Question: Firstly my maths is limited, so this question may have a simple answer. So, I am using the following equation to make guassian distributions:
'''
height * np.exp( - ((x-mean)/width)**2 )
'''
When I make gussians with the above equation where is the width of the peak applied? Is it at full width half maximum? I made the following gaussian with the following values:
'''
height = 5
mean = 100
width = 10
'''

When I then calculate the FWHM it is '16.<PHONE>' so the peak width cannot be applied at the FWHM. Where is it applied?
I am trying to constrain the FWHM so the FWHM is 10x smaller than that of the mean. So in the above example I would of liked the gaussian to have a FWHM of 10 at the mean of 100 at a peak height of 5.
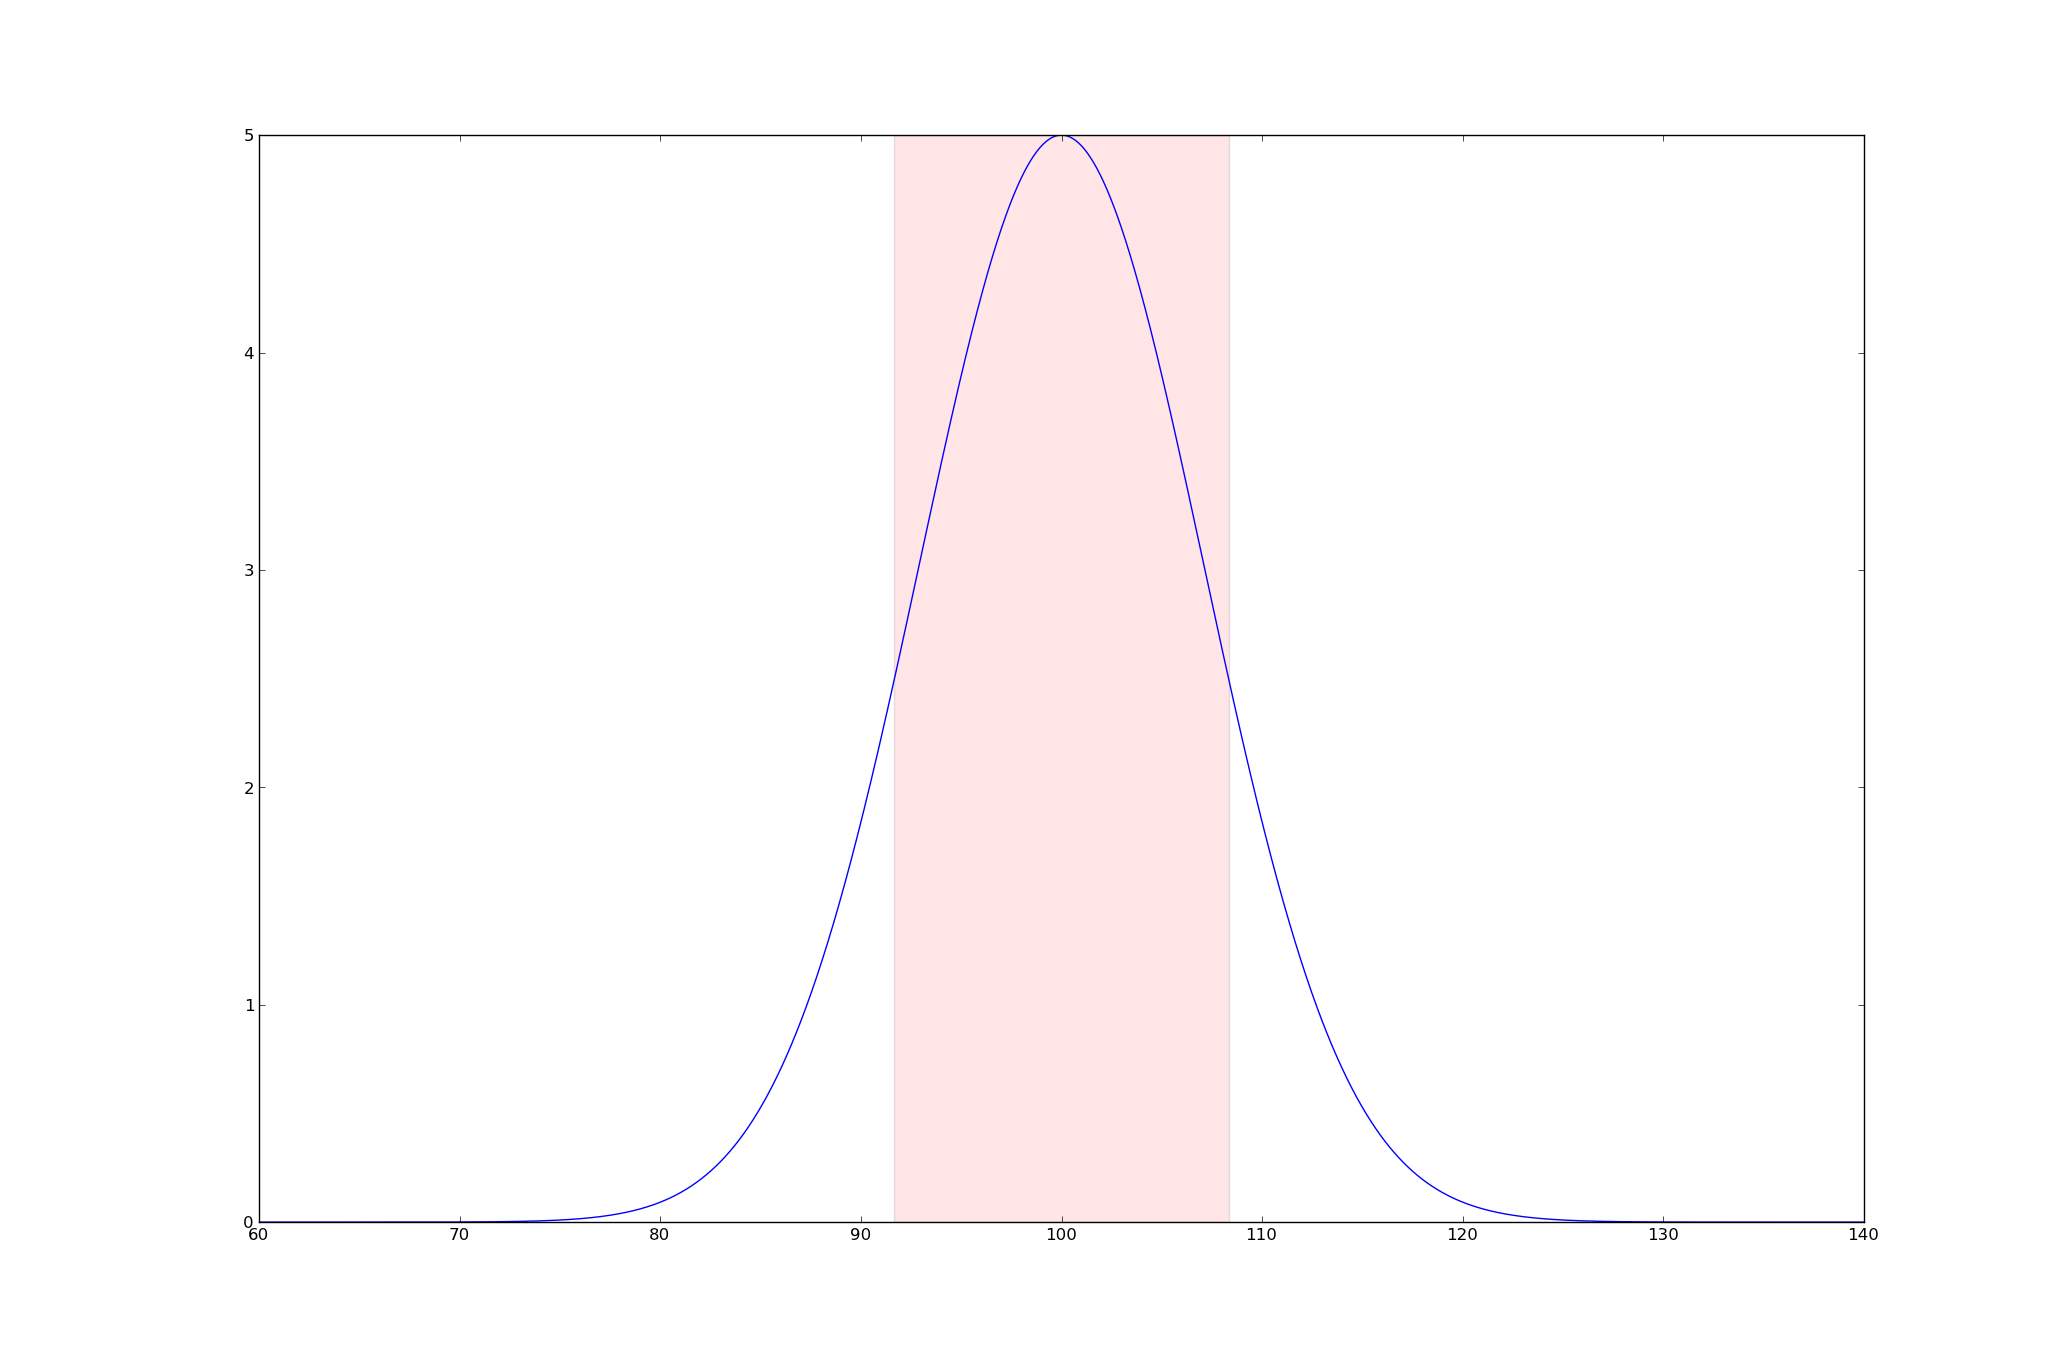
Answer: In your equation, the width parameter is actually 'sigma', which is the standard deviation of a Gaussian, not FWHM. Below are functions to convert between the two of these properties
'''
from numpy import sqrt, log
def sigma2Gamma(sigma):
'''Function to convert standard deviation (sigma) to FWHM (Gamma)'''
return sigma * sqrt(2 * log(2)) * 2 / sqrt(2)
Gamma = sigma2Gamma(10)
print Gamma
# prints 16.651092223153956, which is what you saw in your graph
def Gamma2sigma(Gamma):
'''Function to convert FWHM (Gamma) to standard deviation (sigma)'''
return Gamma * sqrt(2) / ( sqrt(2 * log(2)) * 2 )
sigma = Gamma2sigma(10)
print sigma
# prints 6.0056120439322491, which is the standard deviation that will
# give a FWHM of 10
'''
I would recommend changing your equation to
'''
height * np.exp( - ((x-mean)/Gamma2sigma(width))**2 )
'''
if you want to input the FWHM and not the standard deviation